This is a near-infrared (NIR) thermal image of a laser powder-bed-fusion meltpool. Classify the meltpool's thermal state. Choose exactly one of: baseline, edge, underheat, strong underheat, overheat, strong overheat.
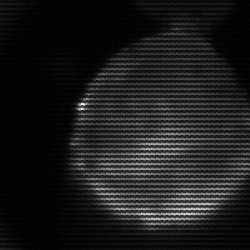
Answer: edge